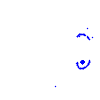
Particle: electron